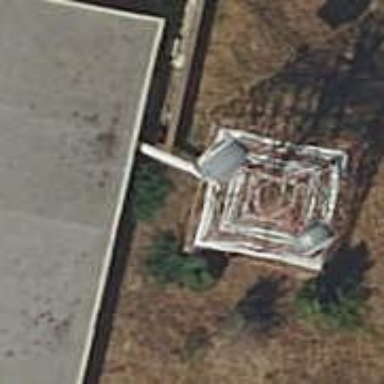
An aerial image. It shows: Communication tower.